Interaction volume radius: 10 \u00c5
Interaction volume height: 10 \u00c5
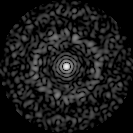
Disorder parameter: 0.8301